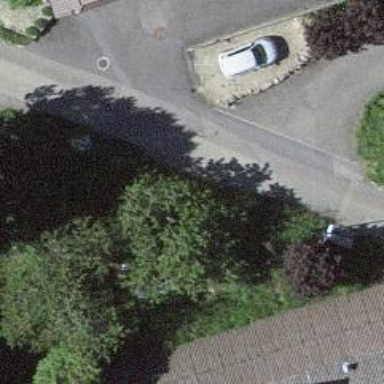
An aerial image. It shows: Paved residential road.